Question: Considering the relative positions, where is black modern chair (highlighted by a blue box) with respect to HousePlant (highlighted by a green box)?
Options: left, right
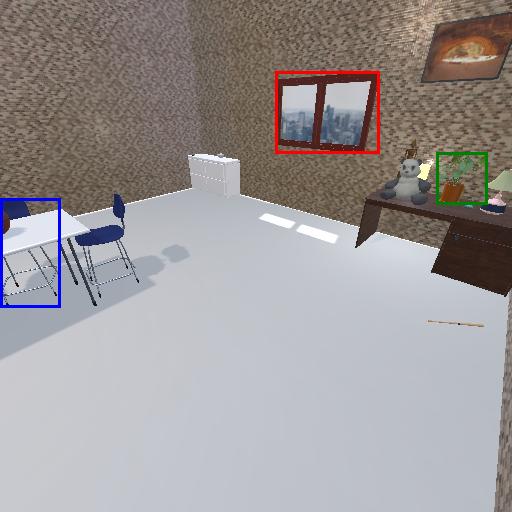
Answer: left